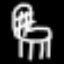
Label: chair